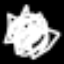
Label: octagon